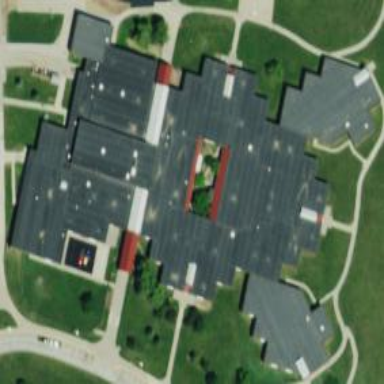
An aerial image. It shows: School building with school amenities.